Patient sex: F
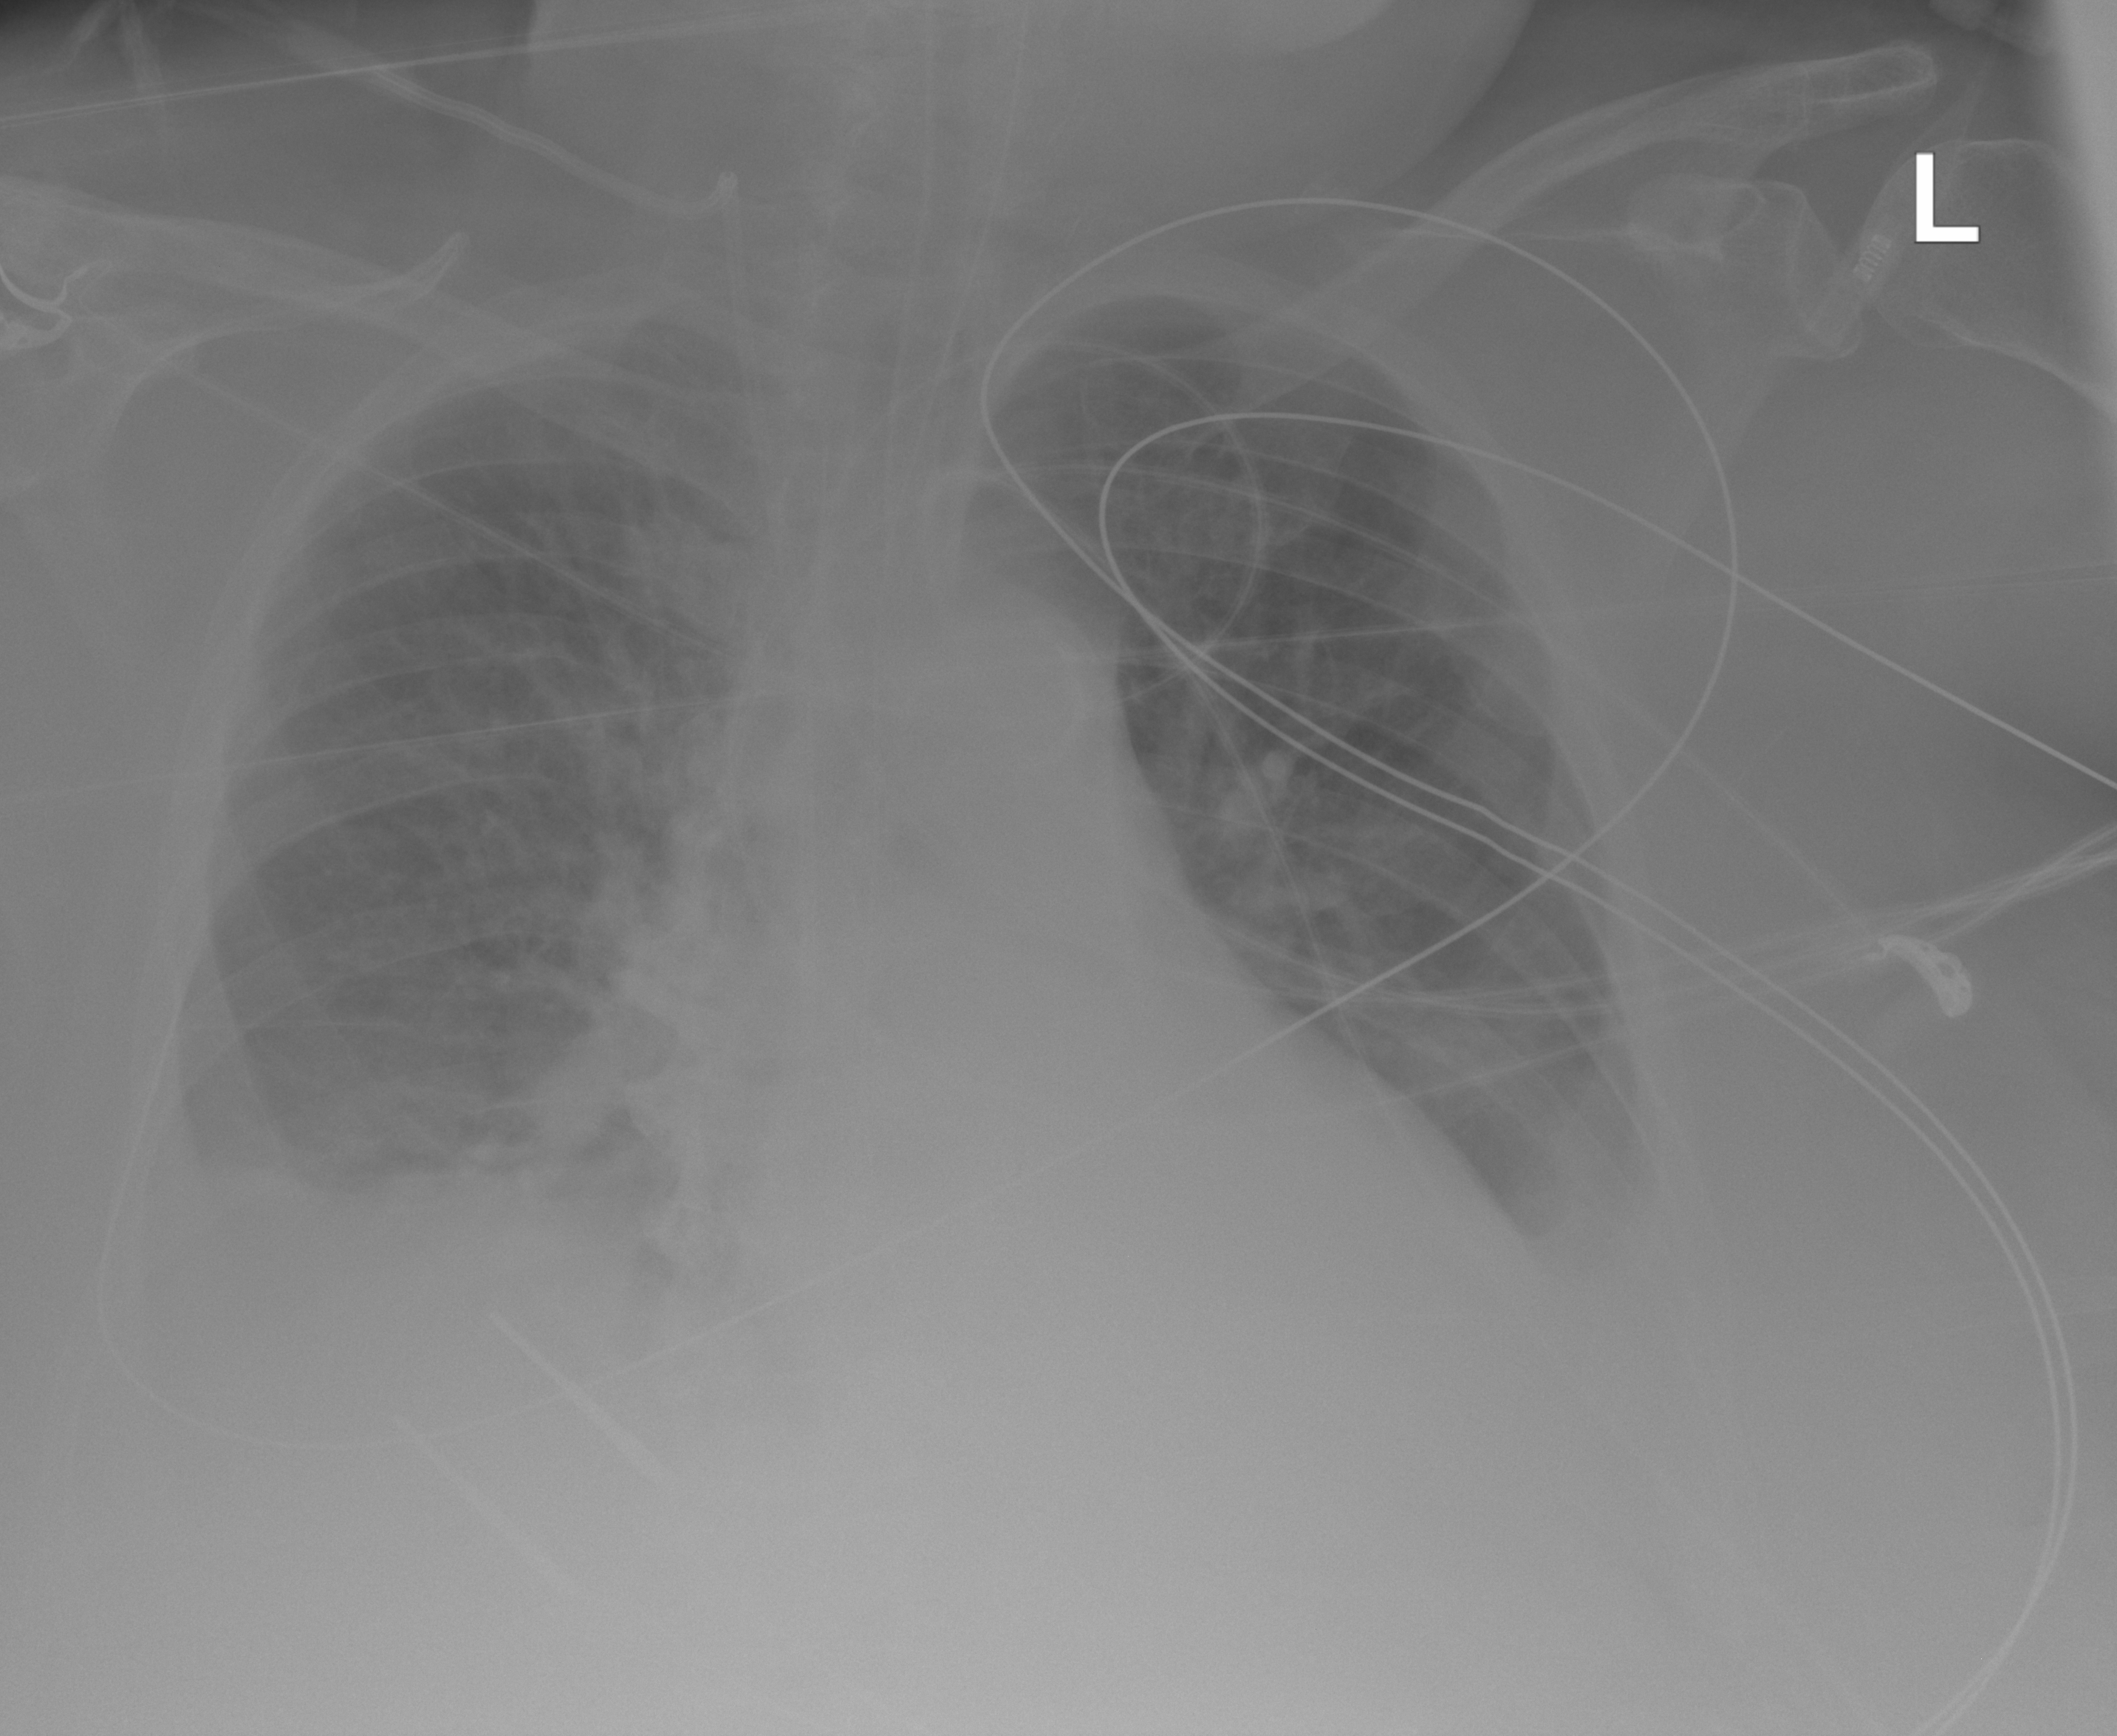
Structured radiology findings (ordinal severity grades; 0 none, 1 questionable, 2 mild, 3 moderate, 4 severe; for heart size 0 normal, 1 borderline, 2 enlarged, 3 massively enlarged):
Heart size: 2
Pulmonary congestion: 2
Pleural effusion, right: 2
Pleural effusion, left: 3
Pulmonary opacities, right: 2
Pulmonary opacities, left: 1
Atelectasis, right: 2
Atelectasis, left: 2